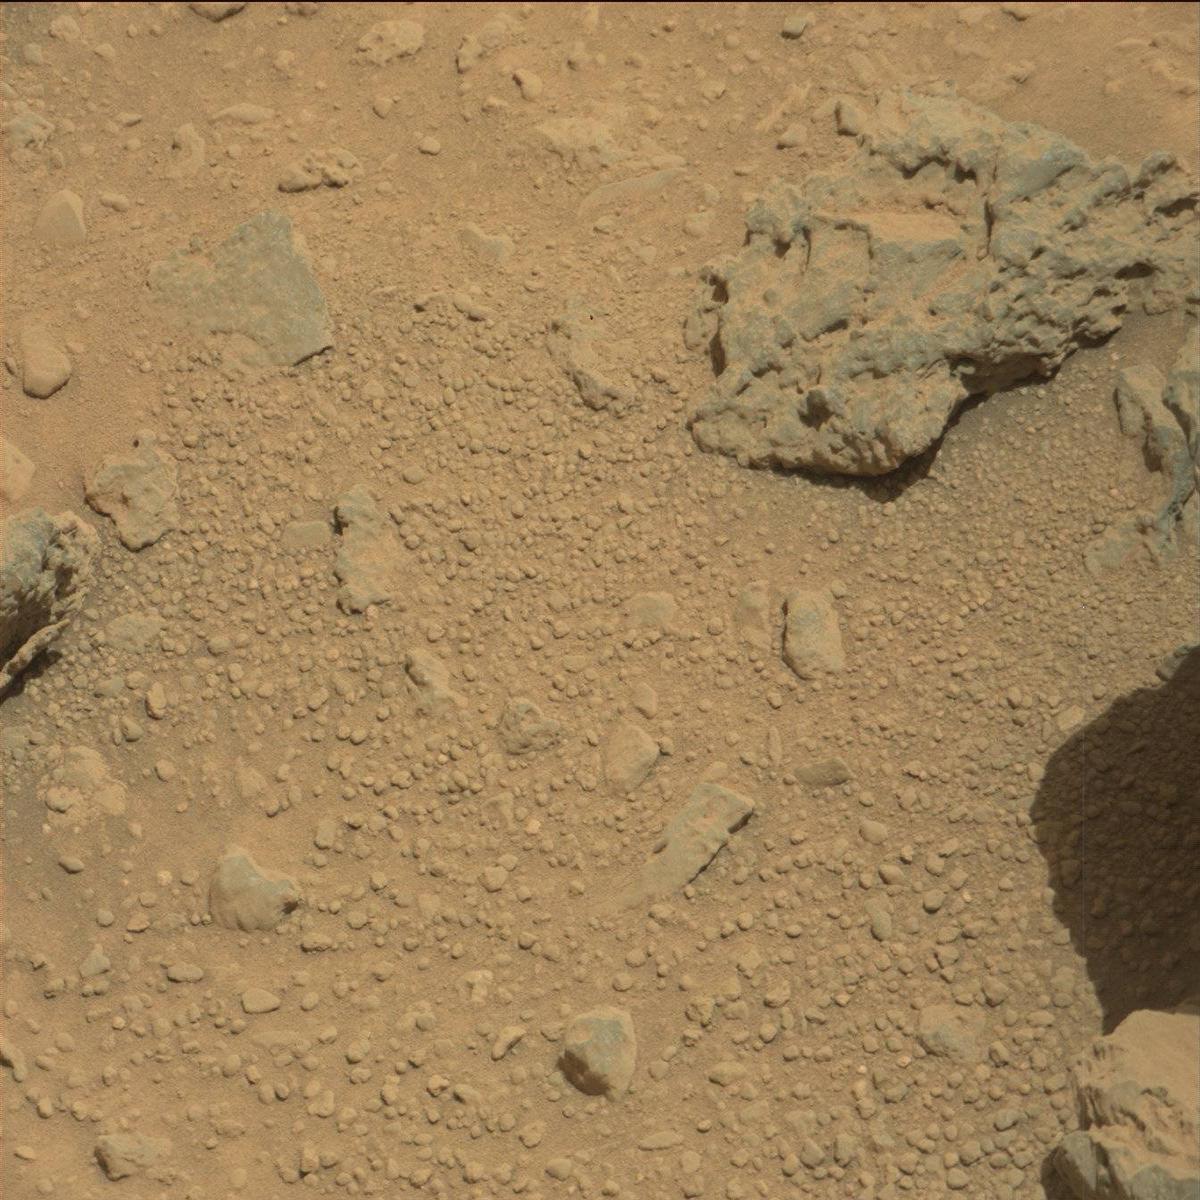
Terrain classes present: Bedrock, Sand / Soil